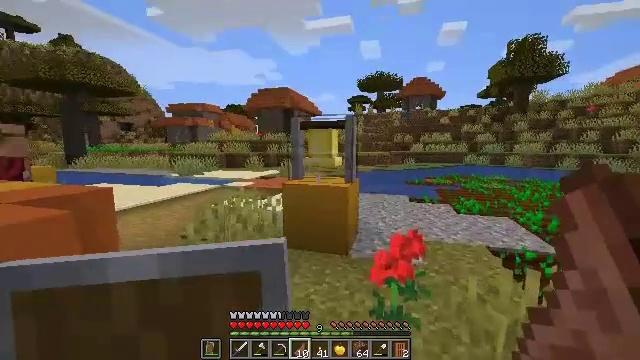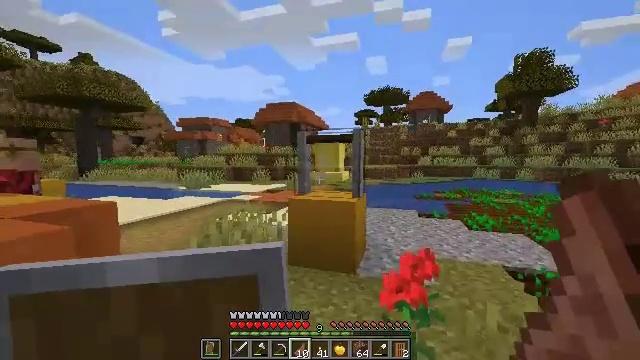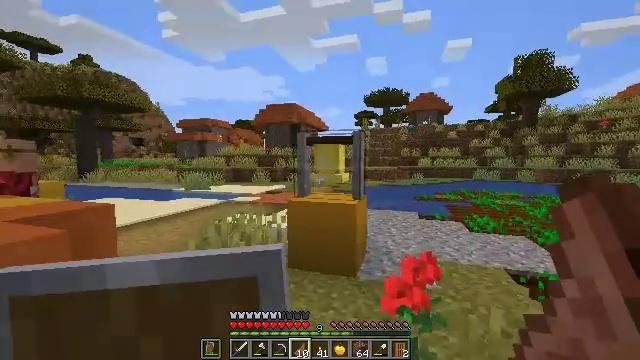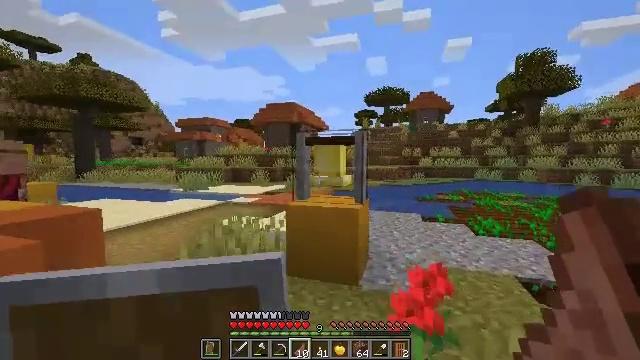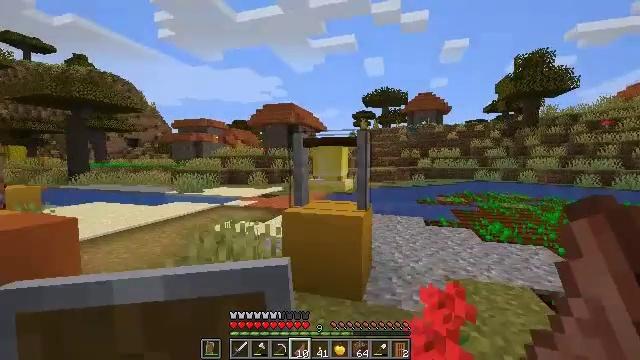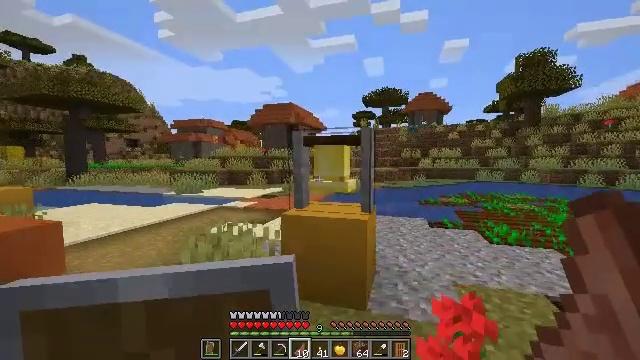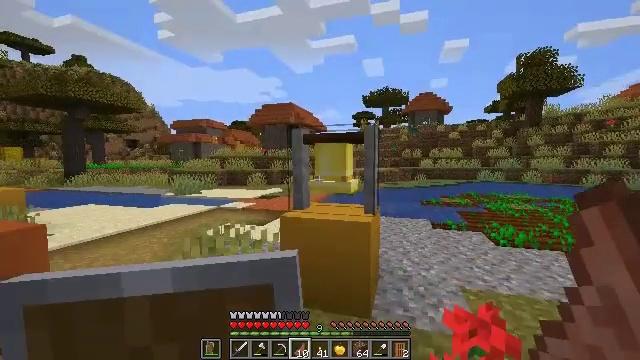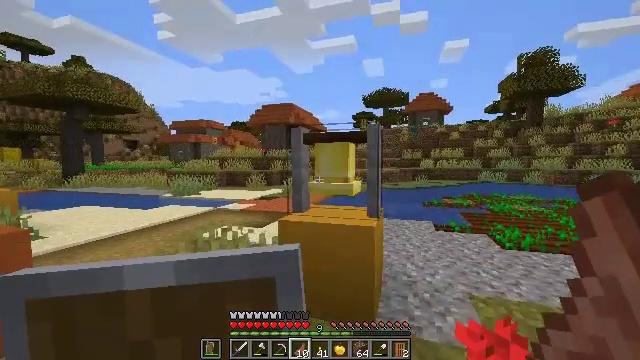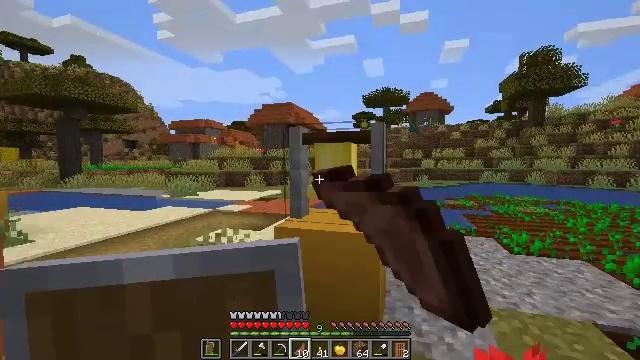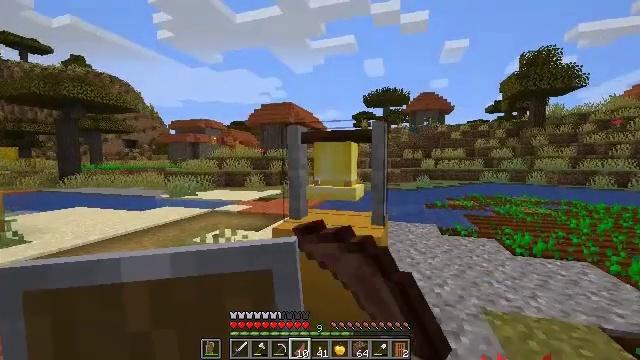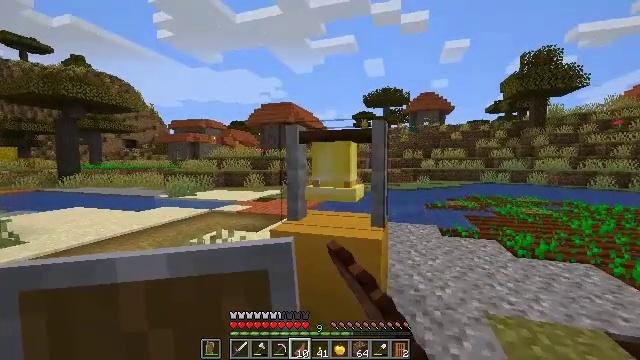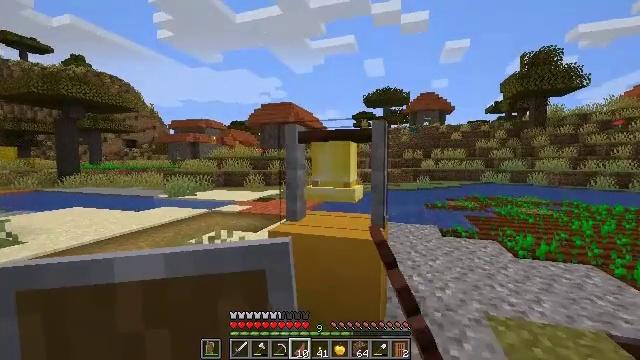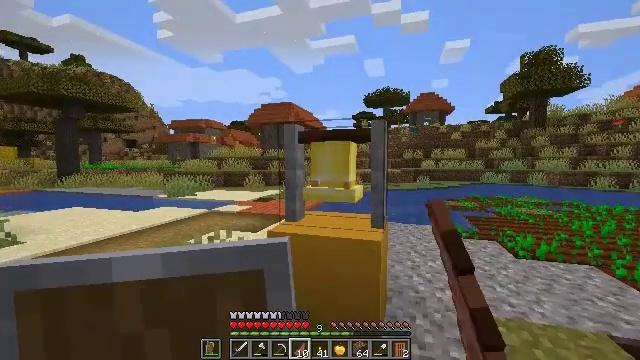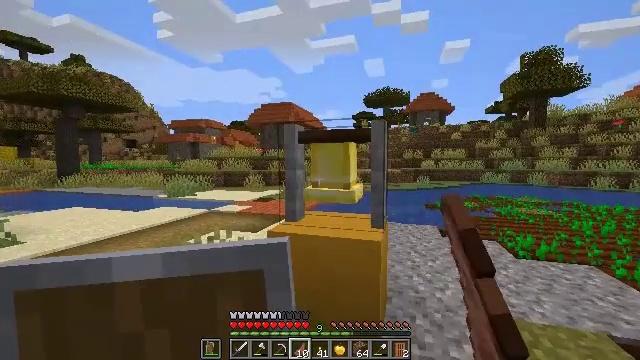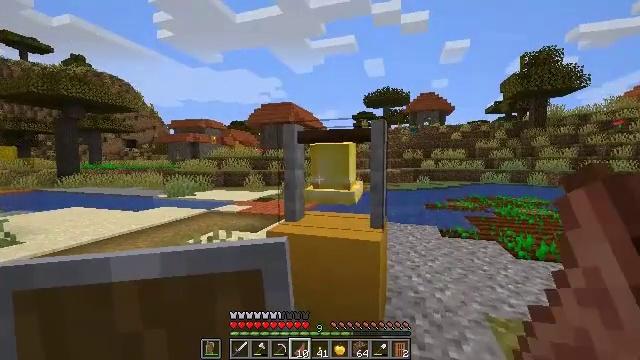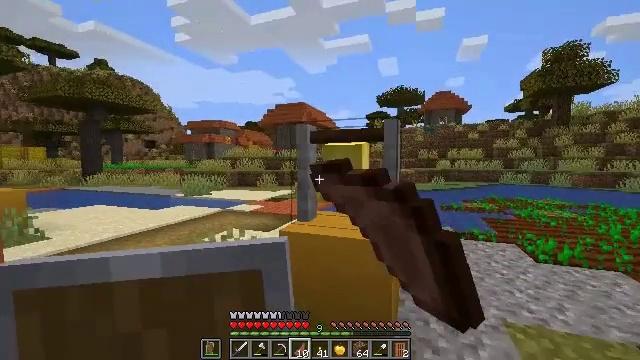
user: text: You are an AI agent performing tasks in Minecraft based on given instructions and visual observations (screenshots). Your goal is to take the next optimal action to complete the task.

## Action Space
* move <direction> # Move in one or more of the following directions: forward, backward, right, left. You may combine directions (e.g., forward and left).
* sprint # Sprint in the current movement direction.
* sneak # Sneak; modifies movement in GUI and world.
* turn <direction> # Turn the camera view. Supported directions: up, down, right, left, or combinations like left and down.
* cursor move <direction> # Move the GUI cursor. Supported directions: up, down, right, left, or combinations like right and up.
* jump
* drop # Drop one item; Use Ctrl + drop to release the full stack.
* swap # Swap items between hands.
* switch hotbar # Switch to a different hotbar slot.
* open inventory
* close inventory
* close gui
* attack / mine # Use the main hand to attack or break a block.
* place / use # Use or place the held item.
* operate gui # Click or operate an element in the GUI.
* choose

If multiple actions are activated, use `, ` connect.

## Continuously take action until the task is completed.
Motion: motion action
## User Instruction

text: Break the smooth stone to collect it.
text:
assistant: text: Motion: move forward, turn left and up
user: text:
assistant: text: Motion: move forward
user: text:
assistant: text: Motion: move forward
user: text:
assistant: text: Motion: move forward
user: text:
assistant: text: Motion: move forward
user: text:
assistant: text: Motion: move forward
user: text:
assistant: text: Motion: move forward, use / place
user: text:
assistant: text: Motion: use / place
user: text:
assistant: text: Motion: no_op
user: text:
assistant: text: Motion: use / place
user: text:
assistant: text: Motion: use / place
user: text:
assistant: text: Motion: use / place
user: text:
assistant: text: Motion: use / place
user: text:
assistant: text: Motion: use / place
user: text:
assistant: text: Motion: turn left
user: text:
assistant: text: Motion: turn left
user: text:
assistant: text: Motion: turn left and down
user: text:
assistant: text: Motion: turn left and down
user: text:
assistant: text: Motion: no_op
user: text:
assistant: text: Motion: no_op
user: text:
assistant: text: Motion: no_op
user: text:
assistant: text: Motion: no_op
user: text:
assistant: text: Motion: no_op
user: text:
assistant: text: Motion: no_op
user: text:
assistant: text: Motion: no_op
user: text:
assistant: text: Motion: no_op
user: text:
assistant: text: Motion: turn left
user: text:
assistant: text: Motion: turn left and down
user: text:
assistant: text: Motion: turn left and down
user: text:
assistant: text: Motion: turn left